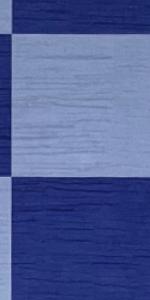
Label: Empty